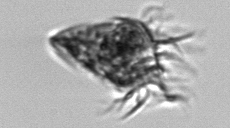
Label: Strombidium_wulffi